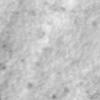
Label: no_change